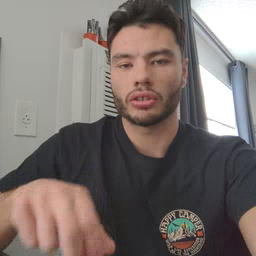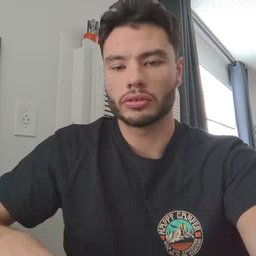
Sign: dad